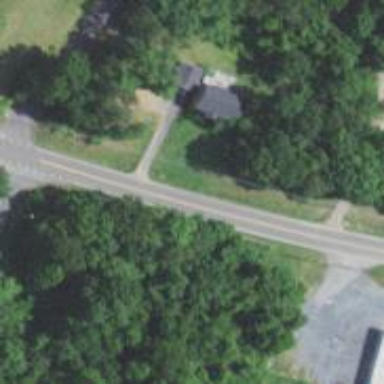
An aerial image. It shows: Secondary road.